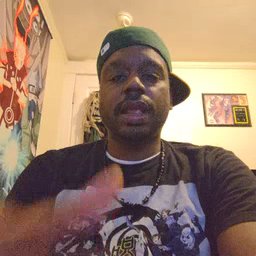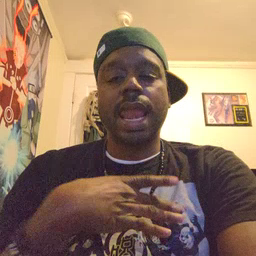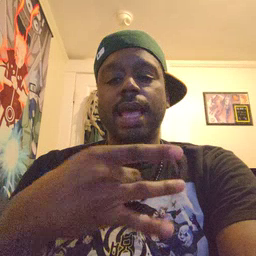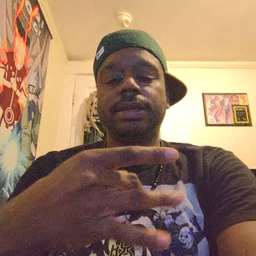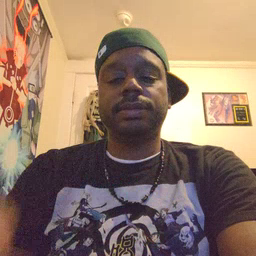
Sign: like